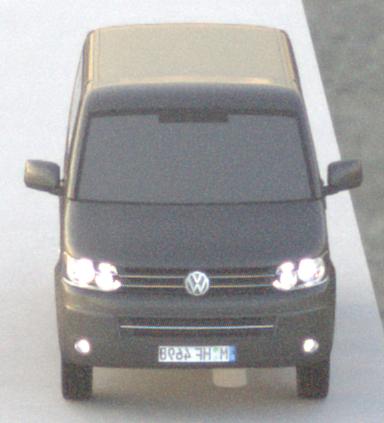
Make: VW Commercial Vehicles (Nutzfahrzeuge)
Model: T5 Multivan 2.0
Detailed model: T5 Multivan
Model produced from: 2009/09
Model produced until: 2013/06
Doors: 4
Color: gray
Road condition: dry road
Daytime: sunrise or sunset
Contrast: low contrast